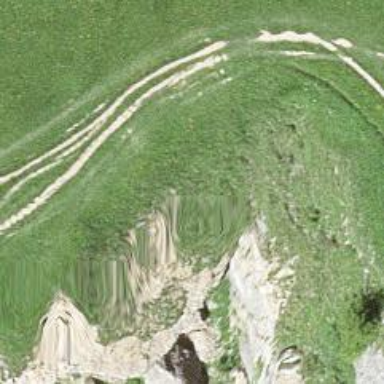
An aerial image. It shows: Cliff in nature.